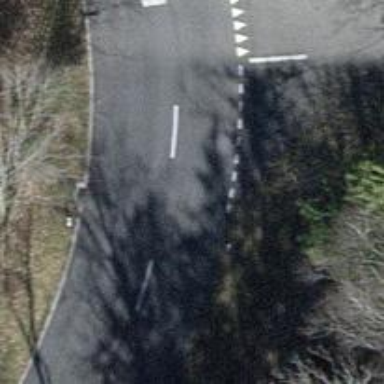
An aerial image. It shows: Tertiary road.